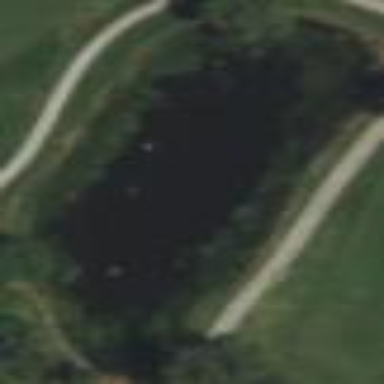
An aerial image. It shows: Water hazard on golf course. The hazard is natural water feature.